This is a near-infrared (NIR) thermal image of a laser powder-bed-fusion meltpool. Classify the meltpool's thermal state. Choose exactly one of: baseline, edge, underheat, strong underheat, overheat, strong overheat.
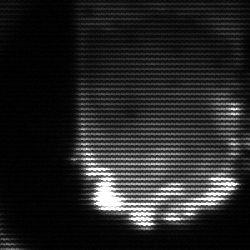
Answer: baseline